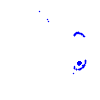
Particle: pion